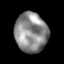
Tissue: lung
Cell type: Epithelial cells
Senescence score: 0.2277
Nuclear area (px): 1265
Mean DAPI intensity: 139.323